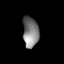
Tissue: lung
Cell type: Epithelial cells
Senescence score: 0.2315
Nuclear area (px): 479
Mean DAPI intensity: 125.829